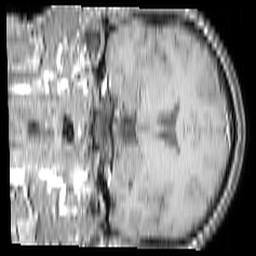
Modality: T1w
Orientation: coronal
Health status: ill
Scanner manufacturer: philips
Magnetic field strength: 3 T
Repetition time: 0.3787 s
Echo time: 0.002908 s